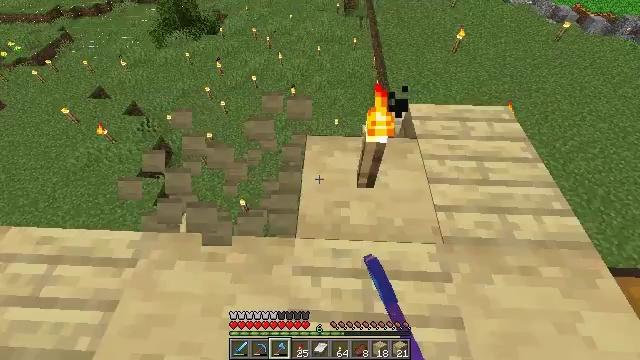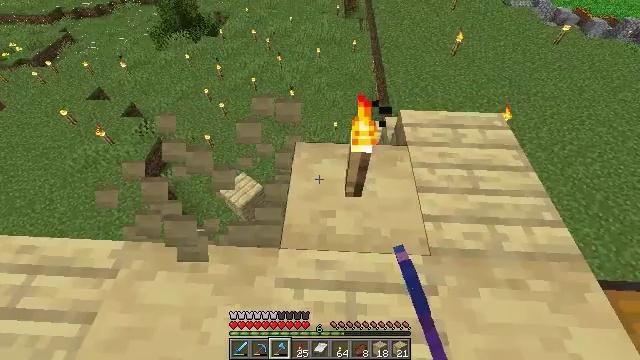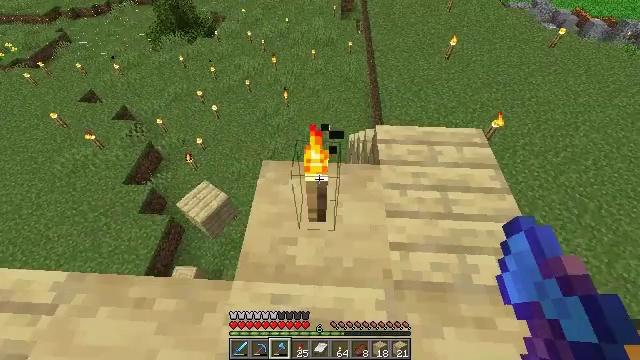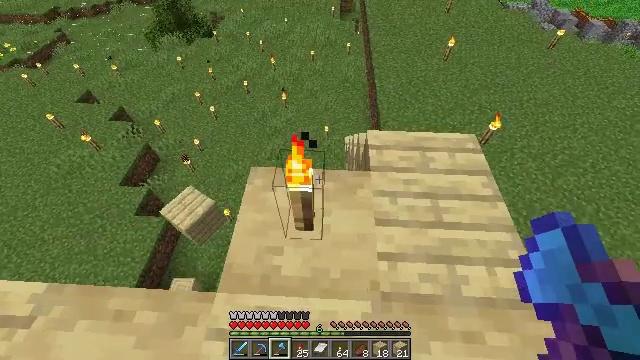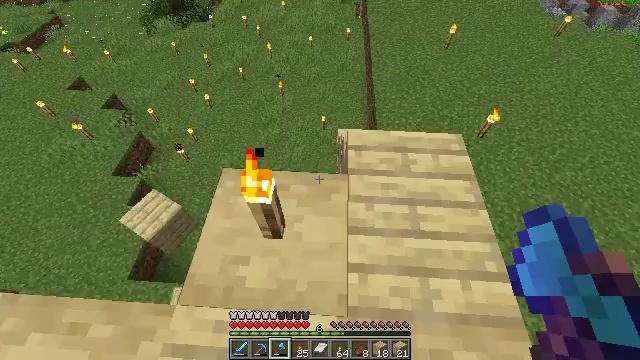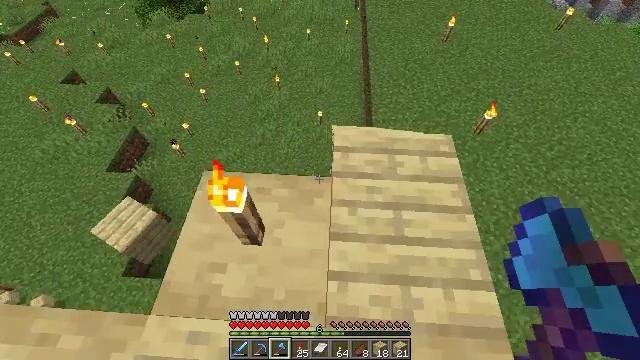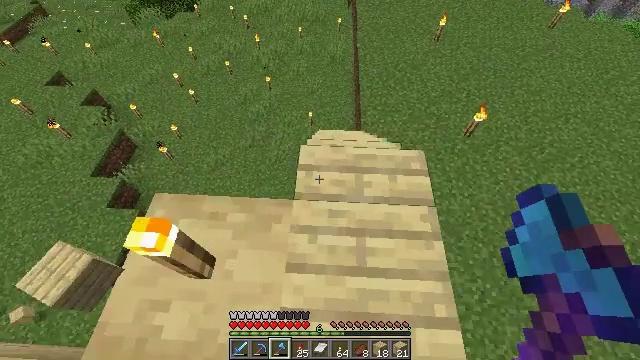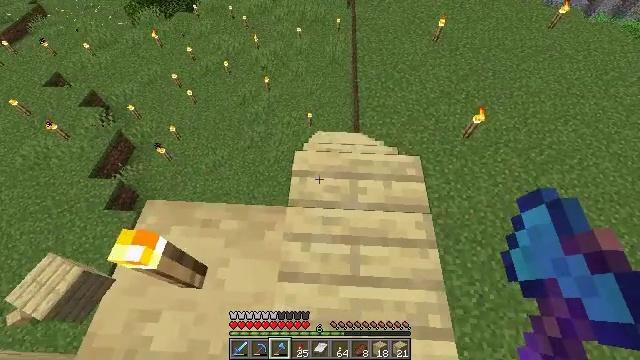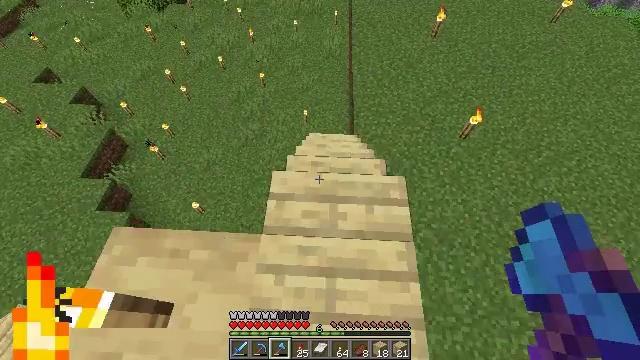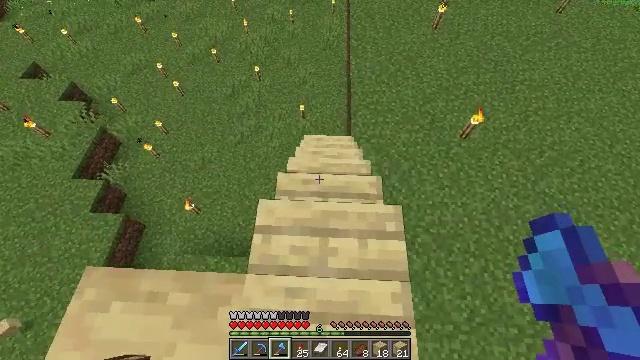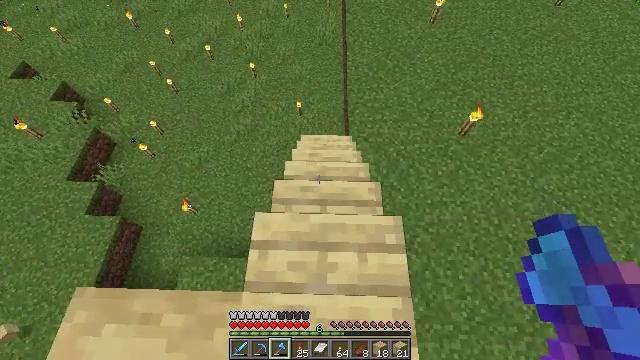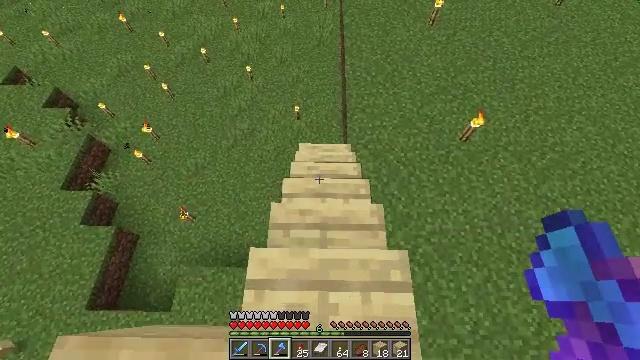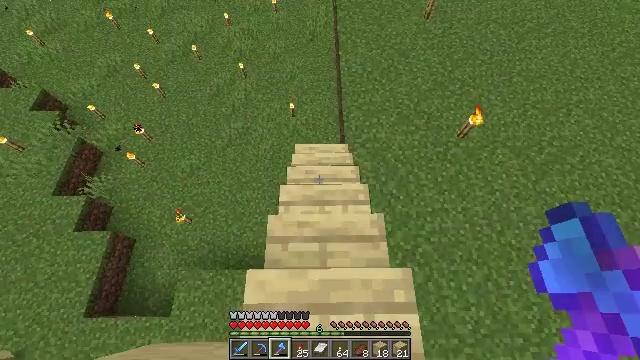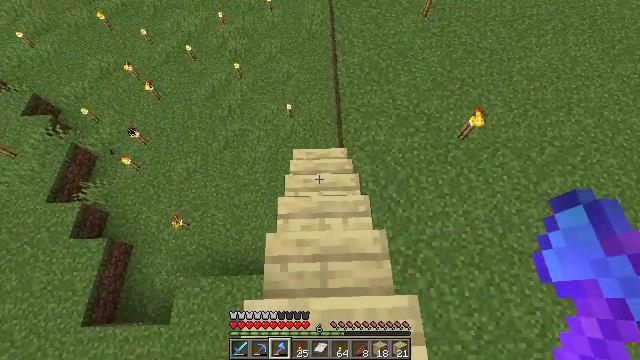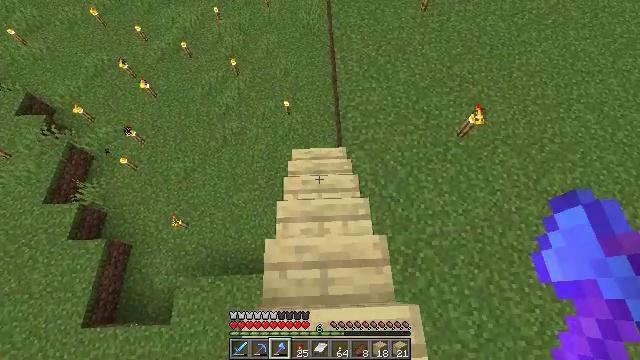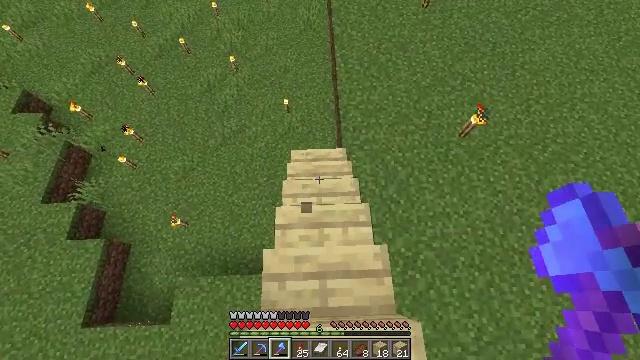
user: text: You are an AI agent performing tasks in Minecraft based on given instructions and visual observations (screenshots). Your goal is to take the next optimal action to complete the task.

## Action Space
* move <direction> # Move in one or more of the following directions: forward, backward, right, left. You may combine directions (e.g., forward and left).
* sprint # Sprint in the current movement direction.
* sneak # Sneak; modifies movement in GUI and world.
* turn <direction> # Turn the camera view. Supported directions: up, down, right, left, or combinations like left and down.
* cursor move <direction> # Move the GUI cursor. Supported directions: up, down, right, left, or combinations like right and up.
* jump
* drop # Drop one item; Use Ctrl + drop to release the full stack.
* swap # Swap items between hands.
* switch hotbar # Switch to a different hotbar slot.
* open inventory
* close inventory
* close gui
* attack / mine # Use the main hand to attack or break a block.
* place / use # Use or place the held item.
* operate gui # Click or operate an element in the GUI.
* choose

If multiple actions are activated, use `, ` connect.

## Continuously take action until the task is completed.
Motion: motion action
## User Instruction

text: Remove the birch stairs.
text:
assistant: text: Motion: move forward and move right
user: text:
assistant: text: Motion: move forward and move right
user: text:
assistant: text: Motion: move forward and move right
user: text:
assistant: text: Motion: move forward and move right, turn down
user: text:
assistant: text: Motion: move forward and move right, turn down
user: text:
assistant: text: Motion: move forward and move right
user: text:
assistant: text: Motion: move forward and move right
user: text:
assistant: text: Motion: move forward, turn down
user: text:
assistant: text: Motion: move forward, turn down
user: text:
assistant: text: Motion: move forward, turn down
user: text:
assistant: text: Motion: move forward
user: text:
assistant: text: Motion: move forward, turn right and down
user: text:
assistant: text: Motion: move forward
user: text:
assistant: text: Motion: turn down
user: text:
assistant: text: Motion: turn down, attack / mine
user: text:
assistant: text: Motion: attack / mine
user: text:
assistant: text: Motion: turn down, attack / mine
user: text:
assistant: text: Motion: turn down, attack / mine
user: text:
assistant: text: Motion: attack / mine
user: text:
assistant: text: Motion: attack / mine
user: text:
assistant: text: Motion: attack / mine
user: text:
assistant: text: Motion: attack / mine
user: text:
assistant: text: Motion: attack / mine
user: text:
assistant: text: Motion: attack / mine
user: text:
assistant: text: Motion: attack / mine
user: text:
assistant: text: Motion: turn left, attack / mine
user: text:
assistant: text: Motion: attack / mine
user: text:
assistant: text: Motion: attack / mine
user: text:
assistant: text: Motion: attack / mine
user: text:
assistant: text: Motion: turn up, attack / mine